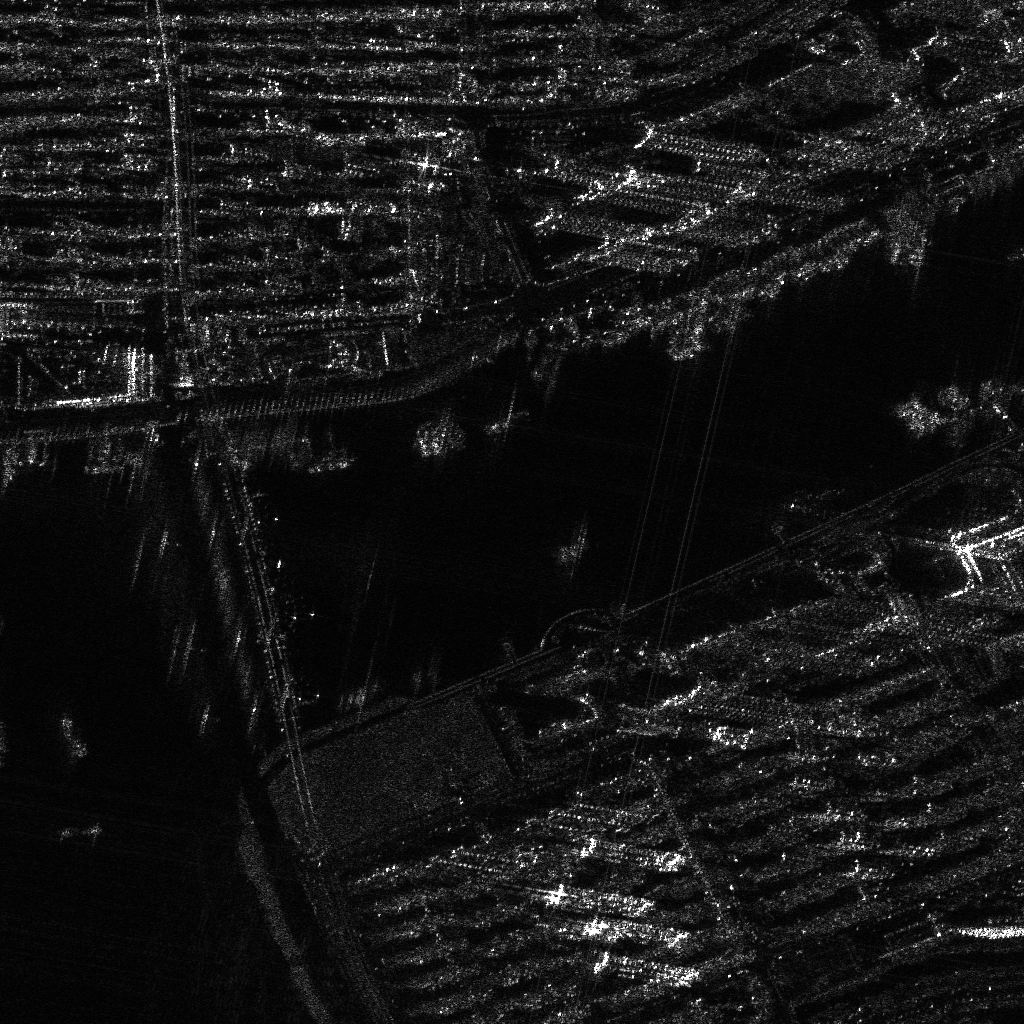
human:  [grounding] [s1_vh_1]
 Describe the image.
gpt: In the satellite image, there is  <ref>4 medium fishing </ref> <box>[[42, 38, 43, 43, 81], [31, 43, 33, 47, 81], [42, 41, 44, 45, 81], [42, 40, 43, 44, 81]]</box> located at center,  <ref>12 small fishing </ref> <box>[[86, 24, 90, 24, 1], [86, 23, 90, 23, 1], [86, 24, 90, 25, 1], [86, 25, 89, 25, 1], [79, 23, 83, 24, 52], [78, 23, 82, 24, 53], [76, 24, 80, 25, 52], [75, 25, 79, 25, 52], [74, 25, 78, 26, 52], [73, 26, 76, 27, 52], [72, 27, 76, 27, 52], [77, 24, 81, 25, 53]]</box> located at top right,  <ref>4 small fishing </ref> <box>[[90, 40, 90, 43, 69], [89, 39, 90, 42, 71], [88, 39, 89, 41, 64], [88, 38, 88, 41, 70]]</box> located at right,  <ref>1 small fishing </ref> <box>[[6, 79, 8, 83, 85]]</box> located at bottom left,  <ref>1 large fishing </ref> <box>[[4, 70, 9, 72, 65]]</box> located at bottom left,  <ref>1 large fishing </ref> <box>[[9, 43, 10, 48, 85]]</box> located at left,  <ref>1 medium fishing </ref> <box>[[0, 43, 0, 47, 12]]</box> located at left,  <ref>1 large fishing </ref> <box>[[48, 38, 50, 43, 62]]</box> located at center.